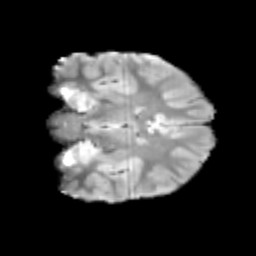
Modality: T2w
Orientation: coronal
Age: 9
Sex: female
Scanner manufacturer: siemens
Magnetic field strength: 3 T
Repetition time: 3.8 s
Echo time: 0.07 s